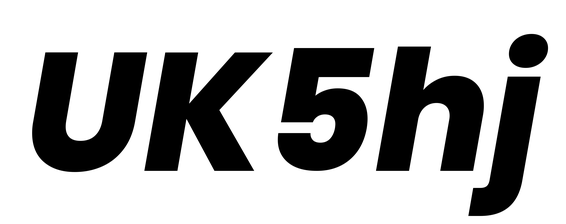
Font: Poppins-ExtraBoldItalic